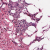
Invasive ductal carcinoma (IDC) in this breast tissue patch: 0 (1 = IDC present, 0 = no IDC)